Question: I have set up some database connection parameters on an OpenDS ldap server, using my own schema. It looks as the attached screenshot.

when I try to query the LDAP using following URL, it fails.
'ldap://localhost/db-configname=local1,ou=eways,dc=repository,dc=com?db-serverName?sub'
I have LDAPAdmin that automatically opens LDAP URLs and it says such an object was not found. Can someone please let me know what exactly is the LDAP URL to refer to one of the attributes such as 'db-password' or 'db-serverName' shown below?
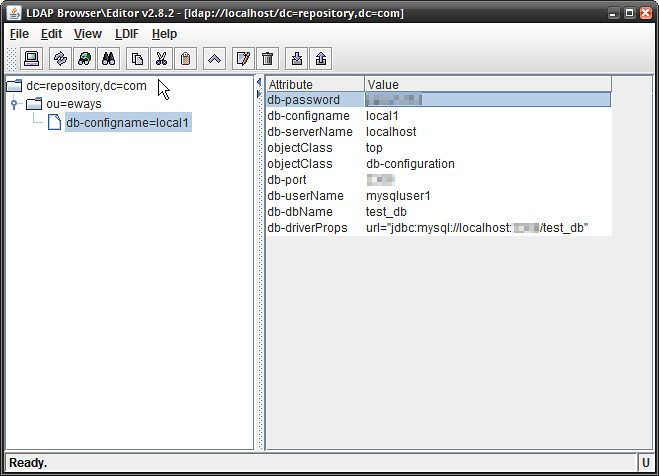
Answer: This probably happens becuase you should specify base dn and use filter option in LDAP URL syntax. Try this:
ldap://localhost/dc=repository,dc=com?db-serverName?sub?(db-configname=local1)